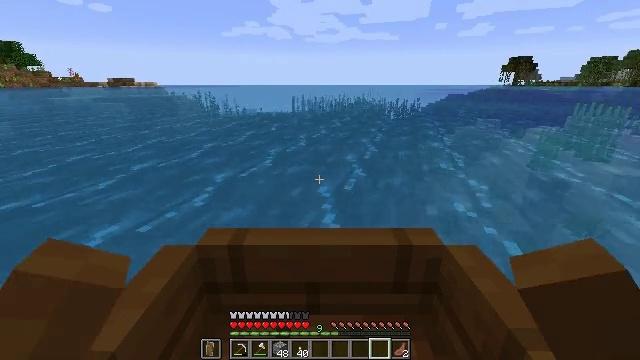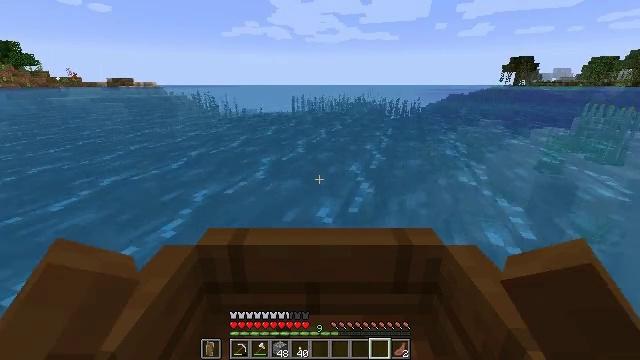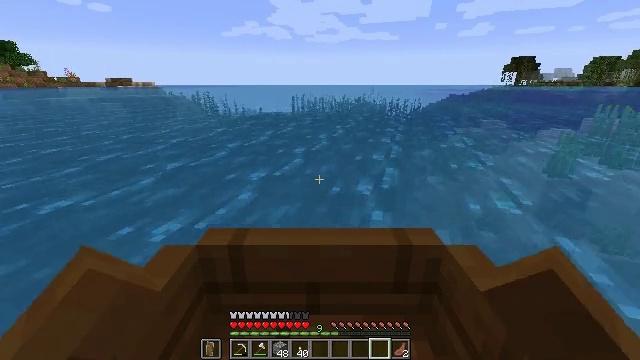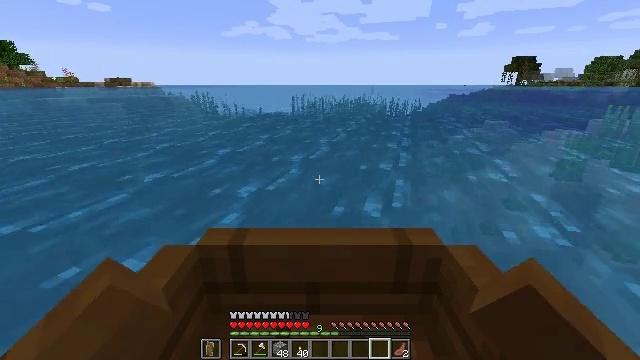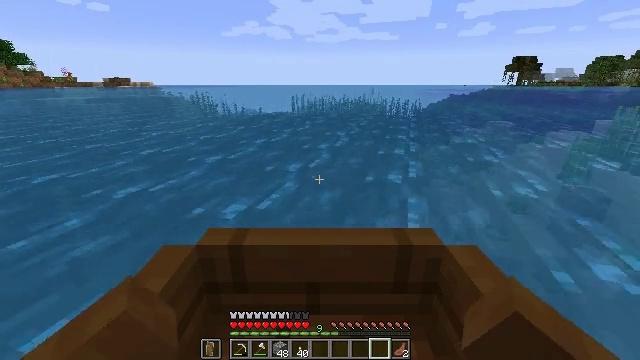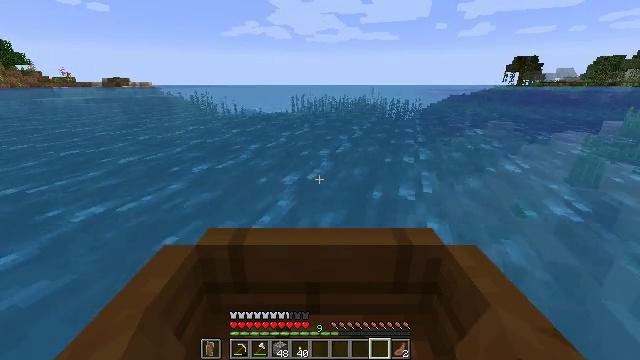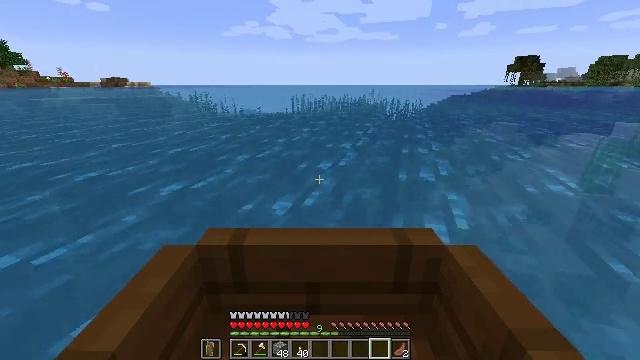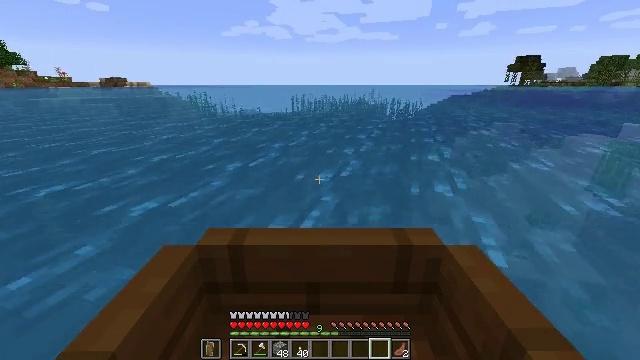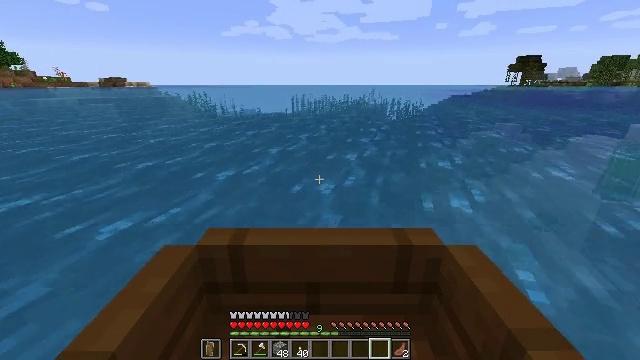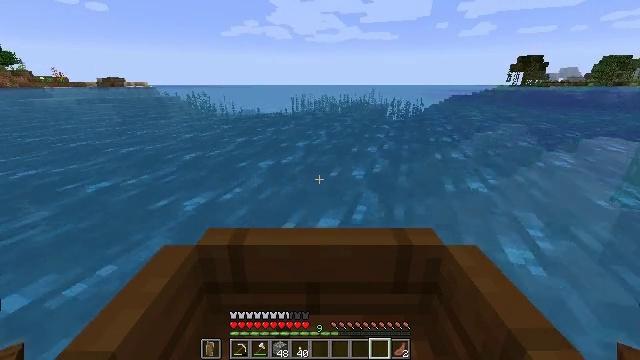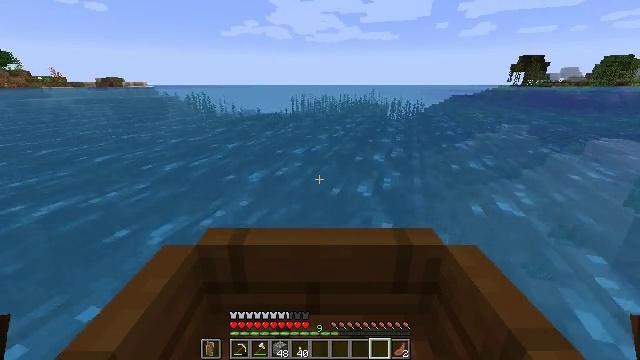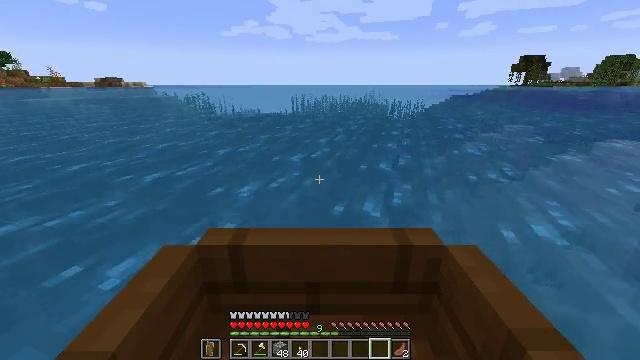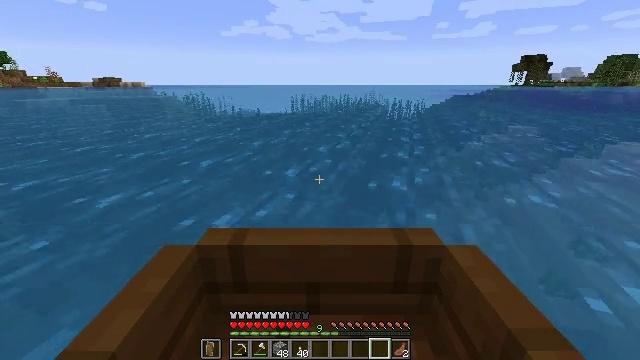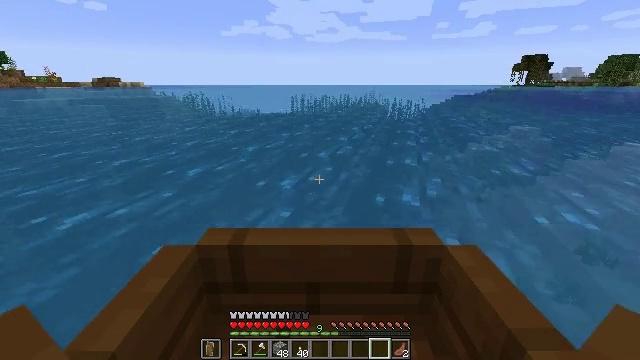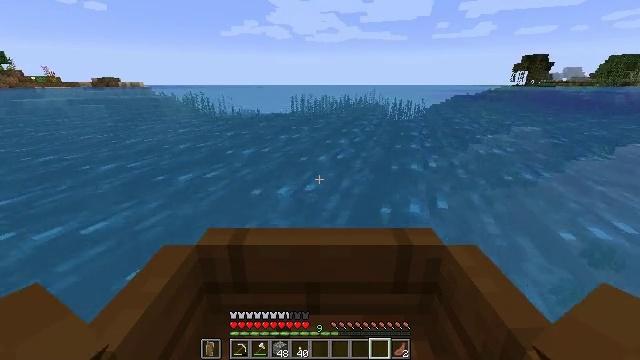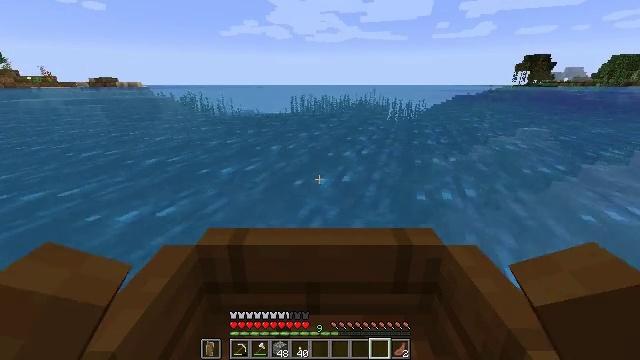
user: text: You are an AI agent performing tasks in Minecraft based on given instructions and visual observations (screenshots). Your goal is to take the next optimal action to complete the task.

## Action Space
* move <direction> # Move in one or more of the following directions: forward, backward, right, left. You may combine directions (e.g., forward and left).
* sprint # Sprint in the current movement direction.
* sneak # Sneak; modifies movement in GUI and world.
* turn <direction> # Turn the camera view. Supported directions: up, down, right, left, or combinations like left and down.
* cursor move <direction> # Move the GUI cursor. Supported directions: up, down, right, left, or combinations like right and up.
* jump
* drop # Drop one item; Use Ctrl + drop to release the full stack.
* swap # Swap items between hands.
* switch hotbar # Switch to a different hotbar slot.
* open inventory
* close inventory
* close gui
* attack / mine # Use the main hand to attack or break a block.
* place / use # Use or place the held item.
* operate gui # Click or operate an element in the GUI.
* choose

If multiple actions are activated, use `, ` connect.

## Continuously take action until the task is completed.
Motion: motion action
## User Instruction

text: Harvest kelp plant in the water.
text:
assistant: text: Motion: move forward
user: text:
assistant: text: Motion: move forward
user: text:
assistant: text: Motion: move forward
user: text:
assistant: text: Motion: move forward
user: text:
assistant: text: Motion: move forward
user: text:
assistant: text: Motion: move forward
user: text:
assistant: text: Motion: move forward
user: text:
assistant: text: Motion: move forward
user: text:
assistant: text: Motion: move forward
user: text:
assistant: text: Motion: move forward
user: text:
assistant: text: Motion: move forward
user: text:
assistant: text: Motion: move forward
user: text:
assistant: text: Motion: move forward
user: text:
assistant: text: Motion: move forward
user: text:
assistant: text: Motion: move forward
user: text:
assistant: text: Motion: move forward
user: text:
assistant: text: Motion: move forward
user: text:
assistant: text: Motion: move forward
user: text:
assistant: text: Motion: move forward
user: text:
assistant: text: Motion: move forward
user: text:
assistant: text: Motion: move forward
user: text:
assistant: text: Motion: move forward
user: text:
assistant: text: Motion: move forward
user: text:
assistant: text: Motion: move forward
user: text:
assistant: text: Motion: move forward
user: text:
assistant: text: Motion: move forward
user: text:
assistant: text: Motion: move forward
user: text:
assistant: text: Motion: move forward
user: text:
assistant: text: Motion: move forward
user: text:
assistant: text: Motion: move forward